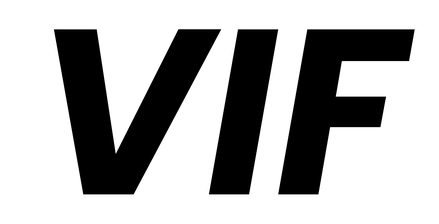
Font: Poppins-BoldItalic